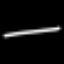
Label: line